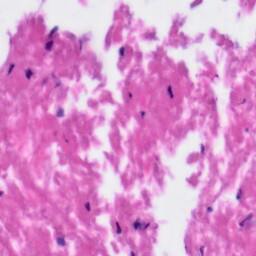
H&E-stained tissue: Tonsil